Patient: sex M, age 47
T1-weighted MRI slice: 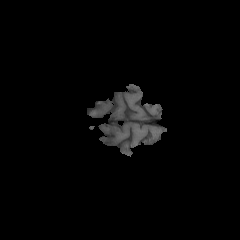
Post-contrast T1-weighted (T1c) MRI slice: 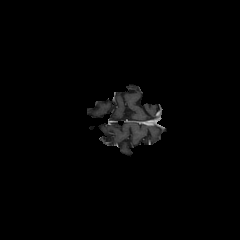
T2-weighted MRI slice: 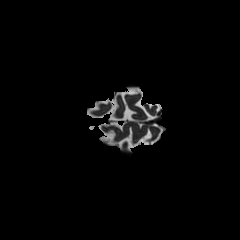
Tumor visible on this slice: no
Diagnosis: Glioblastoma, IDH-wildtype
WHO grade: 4